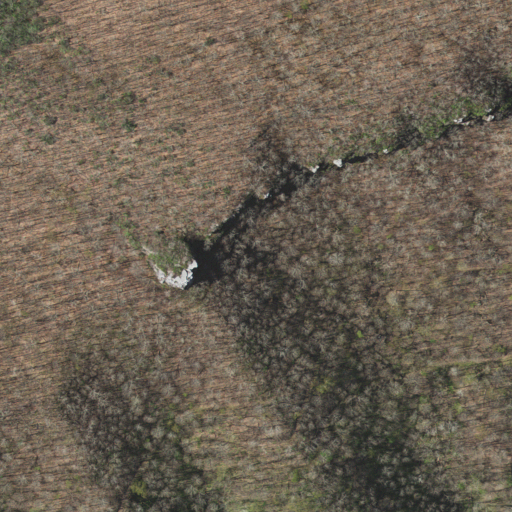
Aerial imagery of mountain in Virginia named Chimney Rock containing deciduous forest, evergreen forest, and mixed forest